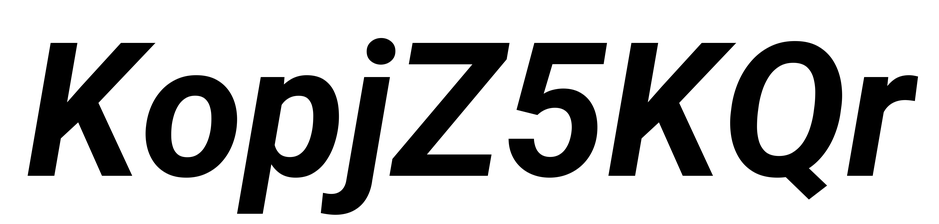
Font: Roboto-Italic_Bold_Italic